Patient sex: M
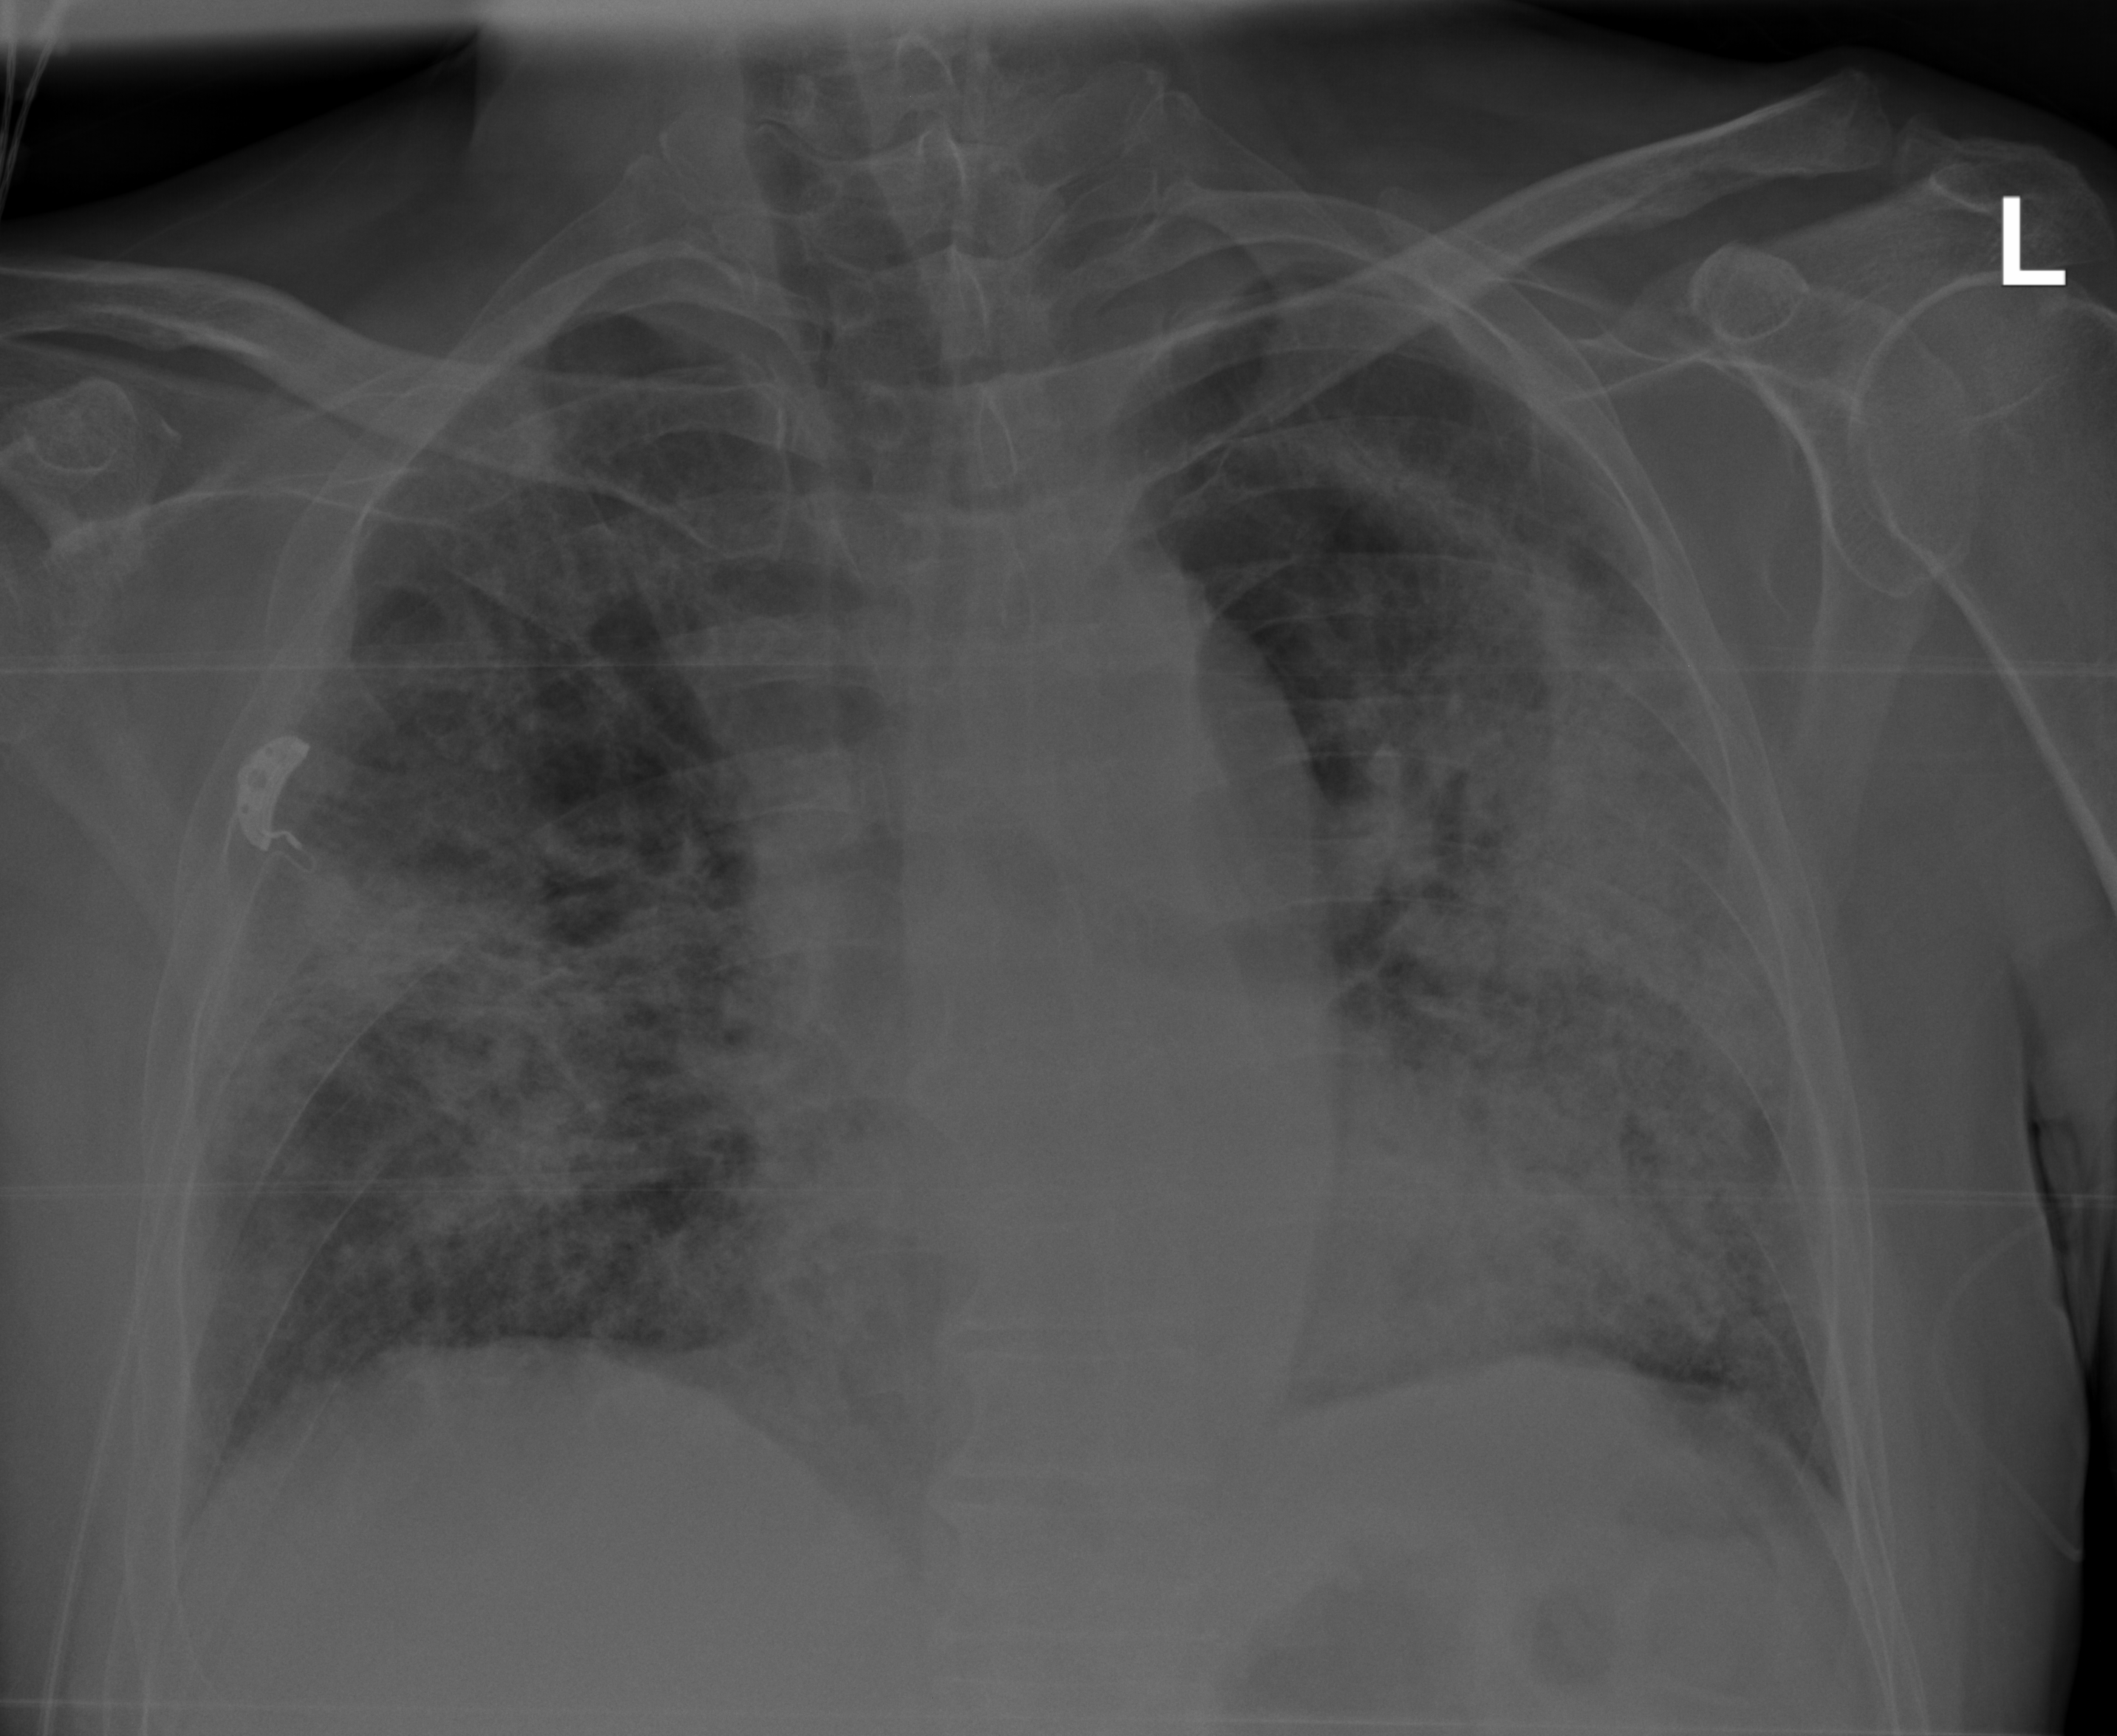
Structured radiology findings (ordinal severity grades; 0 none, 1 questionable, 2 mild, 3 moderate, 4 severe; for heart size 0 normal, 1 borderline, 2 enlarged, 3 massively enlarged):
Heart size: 1
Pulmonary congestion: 0
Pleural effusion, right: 2
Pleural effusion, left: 2
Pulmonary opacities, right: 3
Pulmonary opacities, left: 4
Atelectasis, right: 2
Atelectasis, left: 3